Question: If I've got my Eclipse windows split vertically, is there any keyboard shortcut to move to the logical left/right editor?
For example, in the image blow, the right editor is selected, and I want to move to the left window:

For those of you who know Vim, I am trying to recreate 'c-w h' and 'c-w l'.
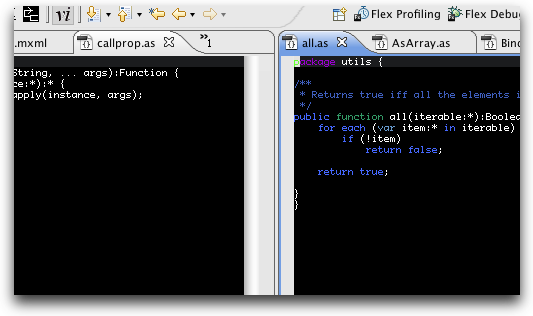
Answer: The answer from Csaba_H is right : there is no keyboard shortcut to switch from one editor area to the next. The most you can do through keyboard shortcuts is to switch to "another editor", whatever its area is (left, right, top, bottom... whatever you tiled the area into :p) through the usual shortcuts :
- - -
I'll only mention that you can also take a look yourself to all available shortcuts in your Eclipse if you go to Window > preferences and go into the section General > Keys (a shortcut to get there is to use + + twice).